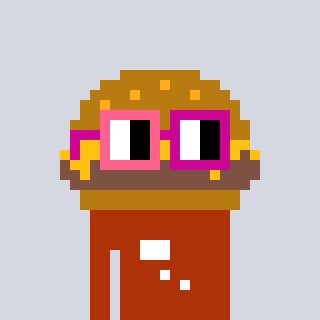
a pixel art character with square pink and red glasses, a burger-shaped head and a hotbrown-colored body on a cool background